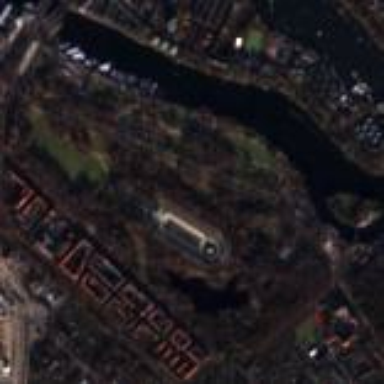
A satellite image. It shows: Park.